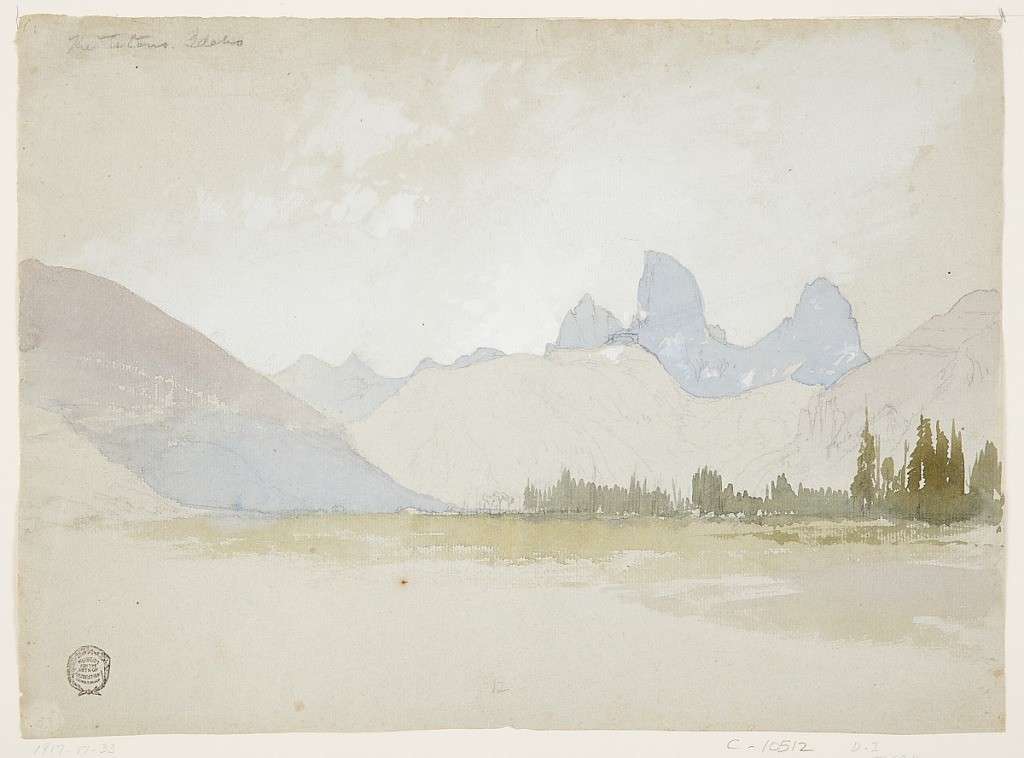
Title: The Tetons, Idaho
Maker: Thomas Moran, American, b. Britain, 1837–1926
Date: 1879
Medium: Brush and watercolor, white gouache, graphite on thin gray paper
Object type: Drawing
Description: Horizontal view across a flat river valley showing a mountain range in blue in the distance with a group of conifer trees suggested at right. The intermediate ranges are violet and blue and the water is green.